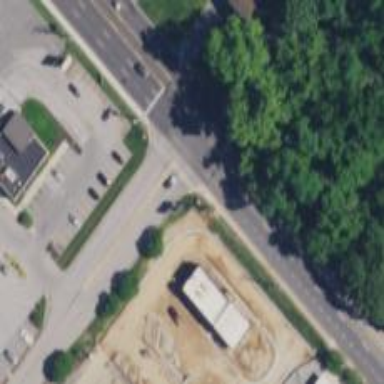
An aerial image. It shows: Asphalt service road.